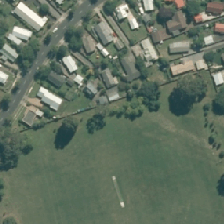
Land cover: urban_parkland